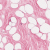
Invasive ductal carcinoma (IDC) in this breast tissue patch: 0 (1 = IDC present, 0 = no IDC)